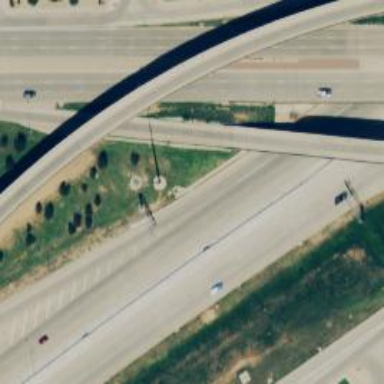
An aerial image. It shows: Motorway junction.